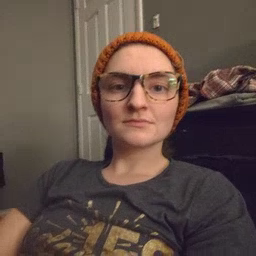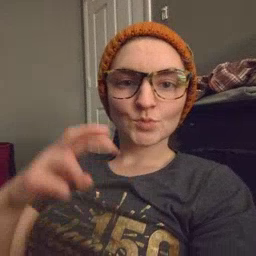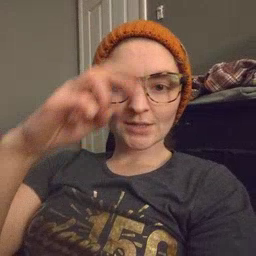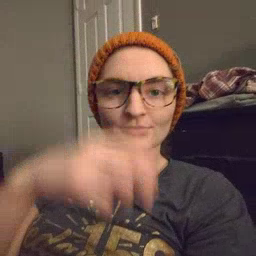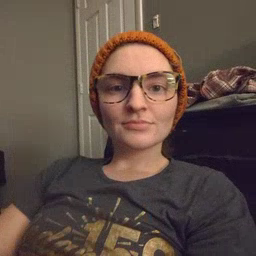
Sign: stairs